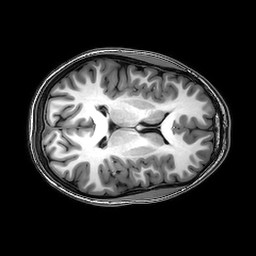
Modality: T1w
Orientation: axial
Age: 19
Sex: female
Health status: healthy
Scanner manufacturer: philips
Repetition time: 0.008122 s
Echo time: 0.00373 s